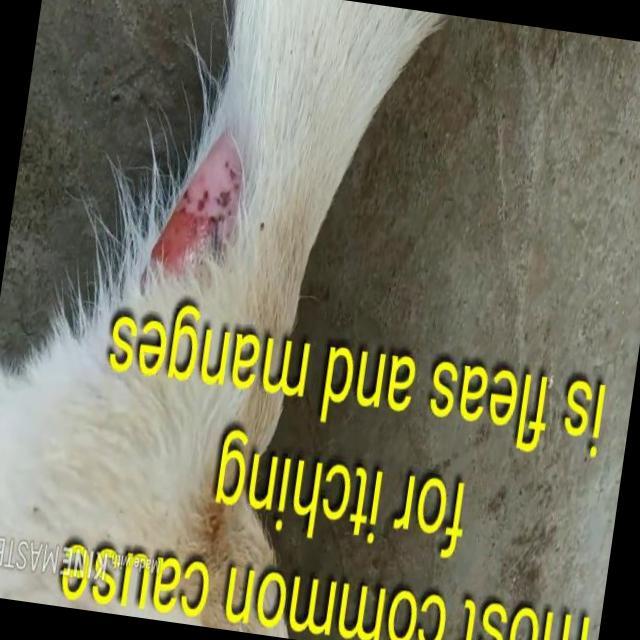
Canine dermatitis — inflammation of the skin presenting with erythema, pruritus, papules, and excoriation. May be allergic, contact, or atopic in origin.